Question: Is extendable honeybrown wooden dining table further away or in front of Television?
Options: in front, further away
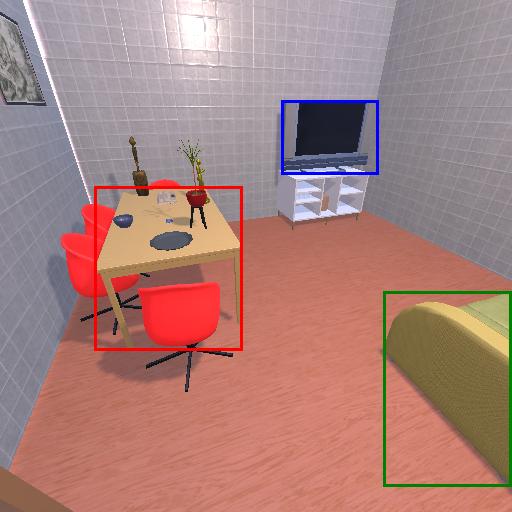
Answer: in front